Interaction volume radius: 5 \u00c5
Interaction volume height: 25 \u00c5
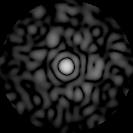
Disorder parameter: 0.8527